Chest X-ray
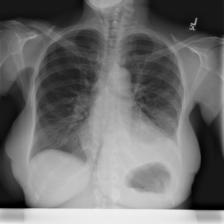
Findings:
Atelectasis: negative
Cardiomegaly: negative
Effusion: positive
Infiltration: positive
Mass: negative
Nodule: negative
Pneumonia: negative
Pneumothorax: negative
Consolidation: negative
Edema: negative
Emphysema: negative
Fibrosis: negative
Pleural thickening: negative
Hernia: negative